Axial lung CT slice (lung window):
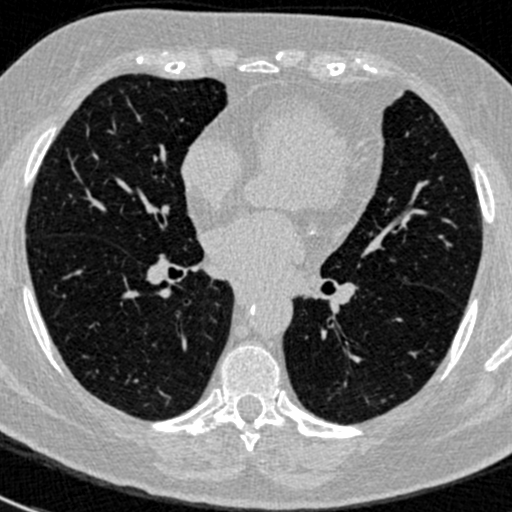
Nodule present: no